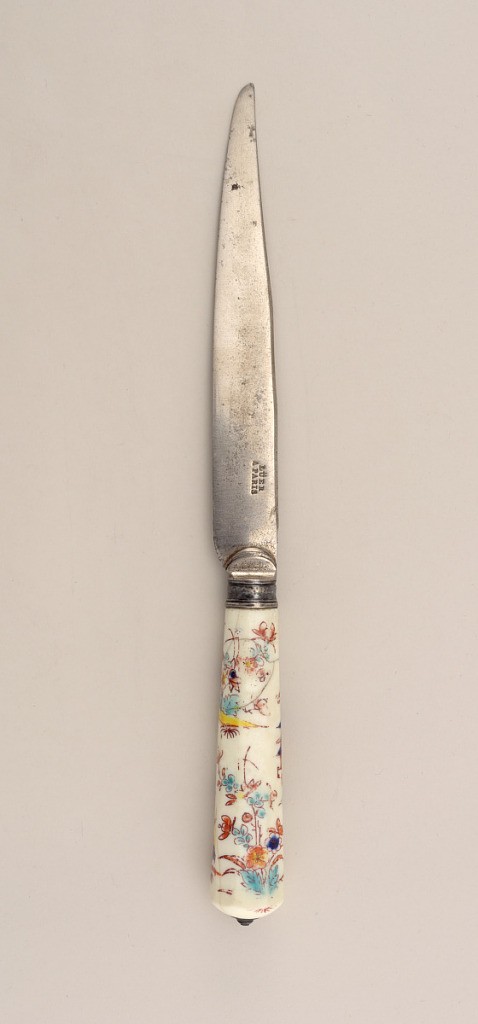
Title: Four Knives with Porcelain Handles
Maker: Chantilly Porcelain Manufactory, French, active ca. 1725 - ca. 1789
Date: ca. 1735–1740
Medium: soft paste porcelain, vitreous enamel; steel, silver
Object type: knives
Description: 1985-103-230: Blade has slightly bent upper edge, lower edge tap...